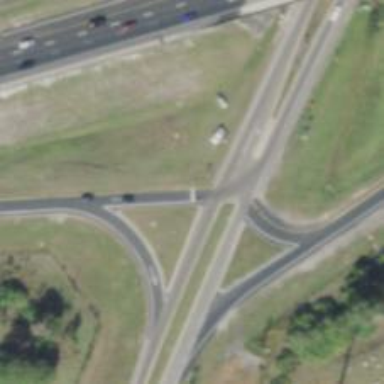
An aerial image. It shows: Diamond junction on motorway link.